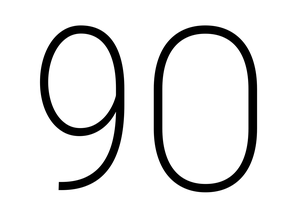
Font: Roboto_Condensed_ExtraLight